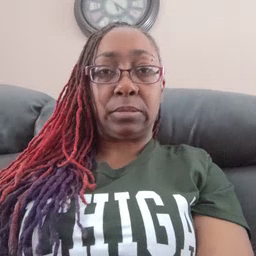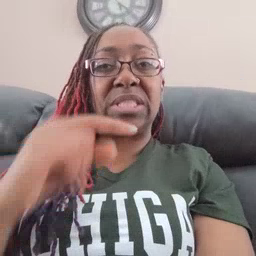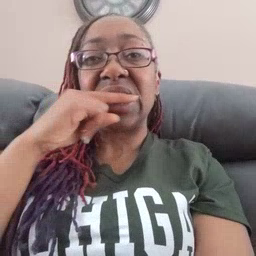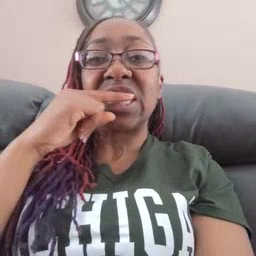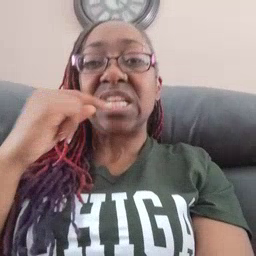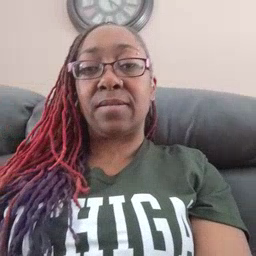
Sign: toothbrush